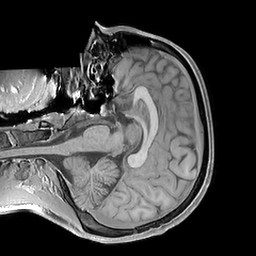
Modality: T1w
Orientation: axial
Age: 26
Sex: male
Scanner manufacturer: philips
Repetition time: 0.0076 s
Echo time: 0.0024 s